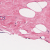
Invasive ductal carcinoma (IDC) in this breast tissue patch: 0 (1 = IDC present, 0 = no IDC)